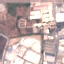
Land use / land cover: Industrial